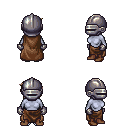
a pixel art fantasy rpg character, female body template, dark elf, purple skin, brown cape, robe skirt, white blonde pixie cut hairstyle, metal helm, metal gloves, brown shoes, four views (front, back, left, right), 2x2 character sprite sheet, small pixel art, hard edges, no anti-aliasing